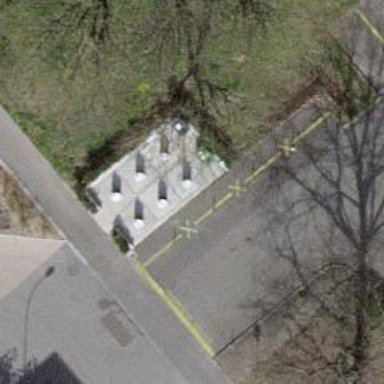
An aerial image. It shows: Recycling container in the area designated for recycling.